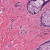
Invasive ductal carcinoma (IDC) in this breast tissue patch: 0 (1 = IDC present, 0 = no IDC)